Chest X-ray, AP view. Patient: 63 years old, sex M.
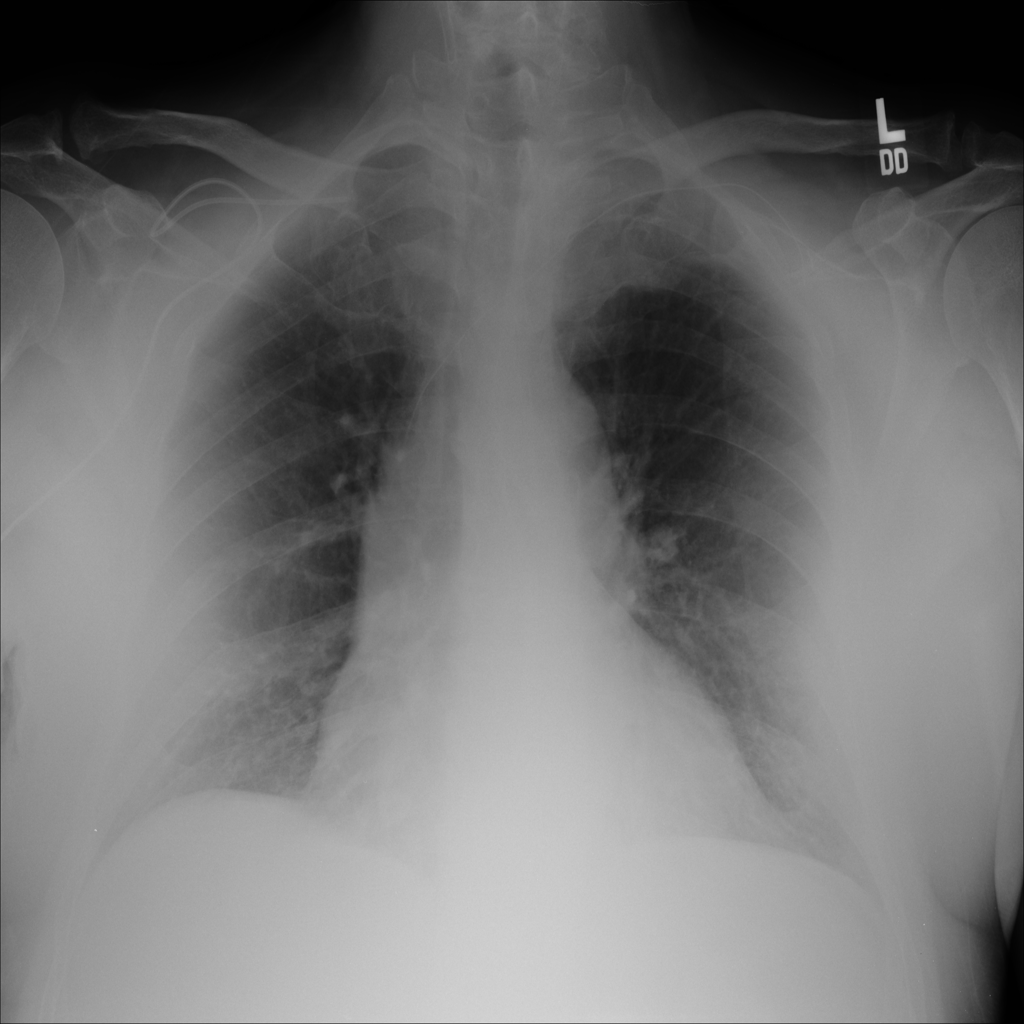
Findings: No Finding